Question: The Apache Sentry <URL> describe Sentry as follows:
> Sentry currently works out of the box with Apache Hive, Hive Metastore/HCatalog, Apache Solr, Impala and HDFS (limited to Hive table data).
The docs also show an image that suggests applications that access HDFS directly will not use Sentry and instead use the file ACL - is my understanding correct?

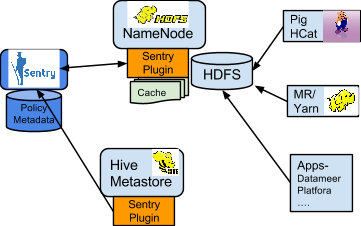
Answer: You understanding from the document is correct.
For example with Hive, the data associated with the Managed tables stored in HDFS Path '/user/hive/warehouse' (by default) would be owned by hive:hive (user:group) when Sentry is enabled. This way other users will be restricted from accessing the files under these directories except the users who are authorised to access using Sentry rules.
The data those exist outside this default HDFS path of Hive, i.e., usually the data associated with the External table and other data in HDFS can still be accessed normally bypassing Sentry since these are not managed by Sentry by default.
So, if we want to write data in one of these directories through a Hive query in a Sentry enabled cluster, we need to assign required privileges to the role that is assigned to the group (group in which the user who runs the query is a member of).
Hope this helps!
More about Sentry Rules <URL>